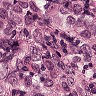
Metastatic tissue present: yes